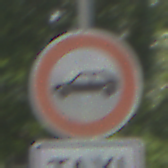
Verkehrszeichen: VerbotPersonenkraftwagen
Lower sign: BesondereFahrzeugeUndTransportgueter1
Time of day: MorningAfternoon
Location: Outdoor (Urban)
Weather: PartlyCloudy
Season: NotSpecified
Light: Natural